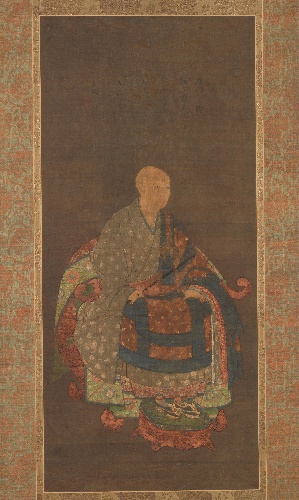
Title: 春屋妙葩像 自賛|Portrait of Shun'oku Myōha
Artist: Unidentified artist
Date: ca. 1383
Object type: Hanging scroll
Classification: Paintings
Medium: Hanging scroll; ink, color, and gold on silk
Culture: Japan
Period: Nanbokuchō period (1336–92)
Dimensions: Image: 45 5/8 × 20 1/2 in. (115.9 × 52.1 cm)
Overall: 79 × 29 3/4 in. (200.7 × 75.6 cm)
Overall with knobs: 79 × 31 5/8 in. (200.7 × 80.3 cm)
Department: Asian Art
Credit line: Gift of Sylvan Barnet and William Burto, 2007
Accession year: 2007
Repository: Metropolitan Museum of Art, New York, NY
Tags: Poetry|Men|Portraits